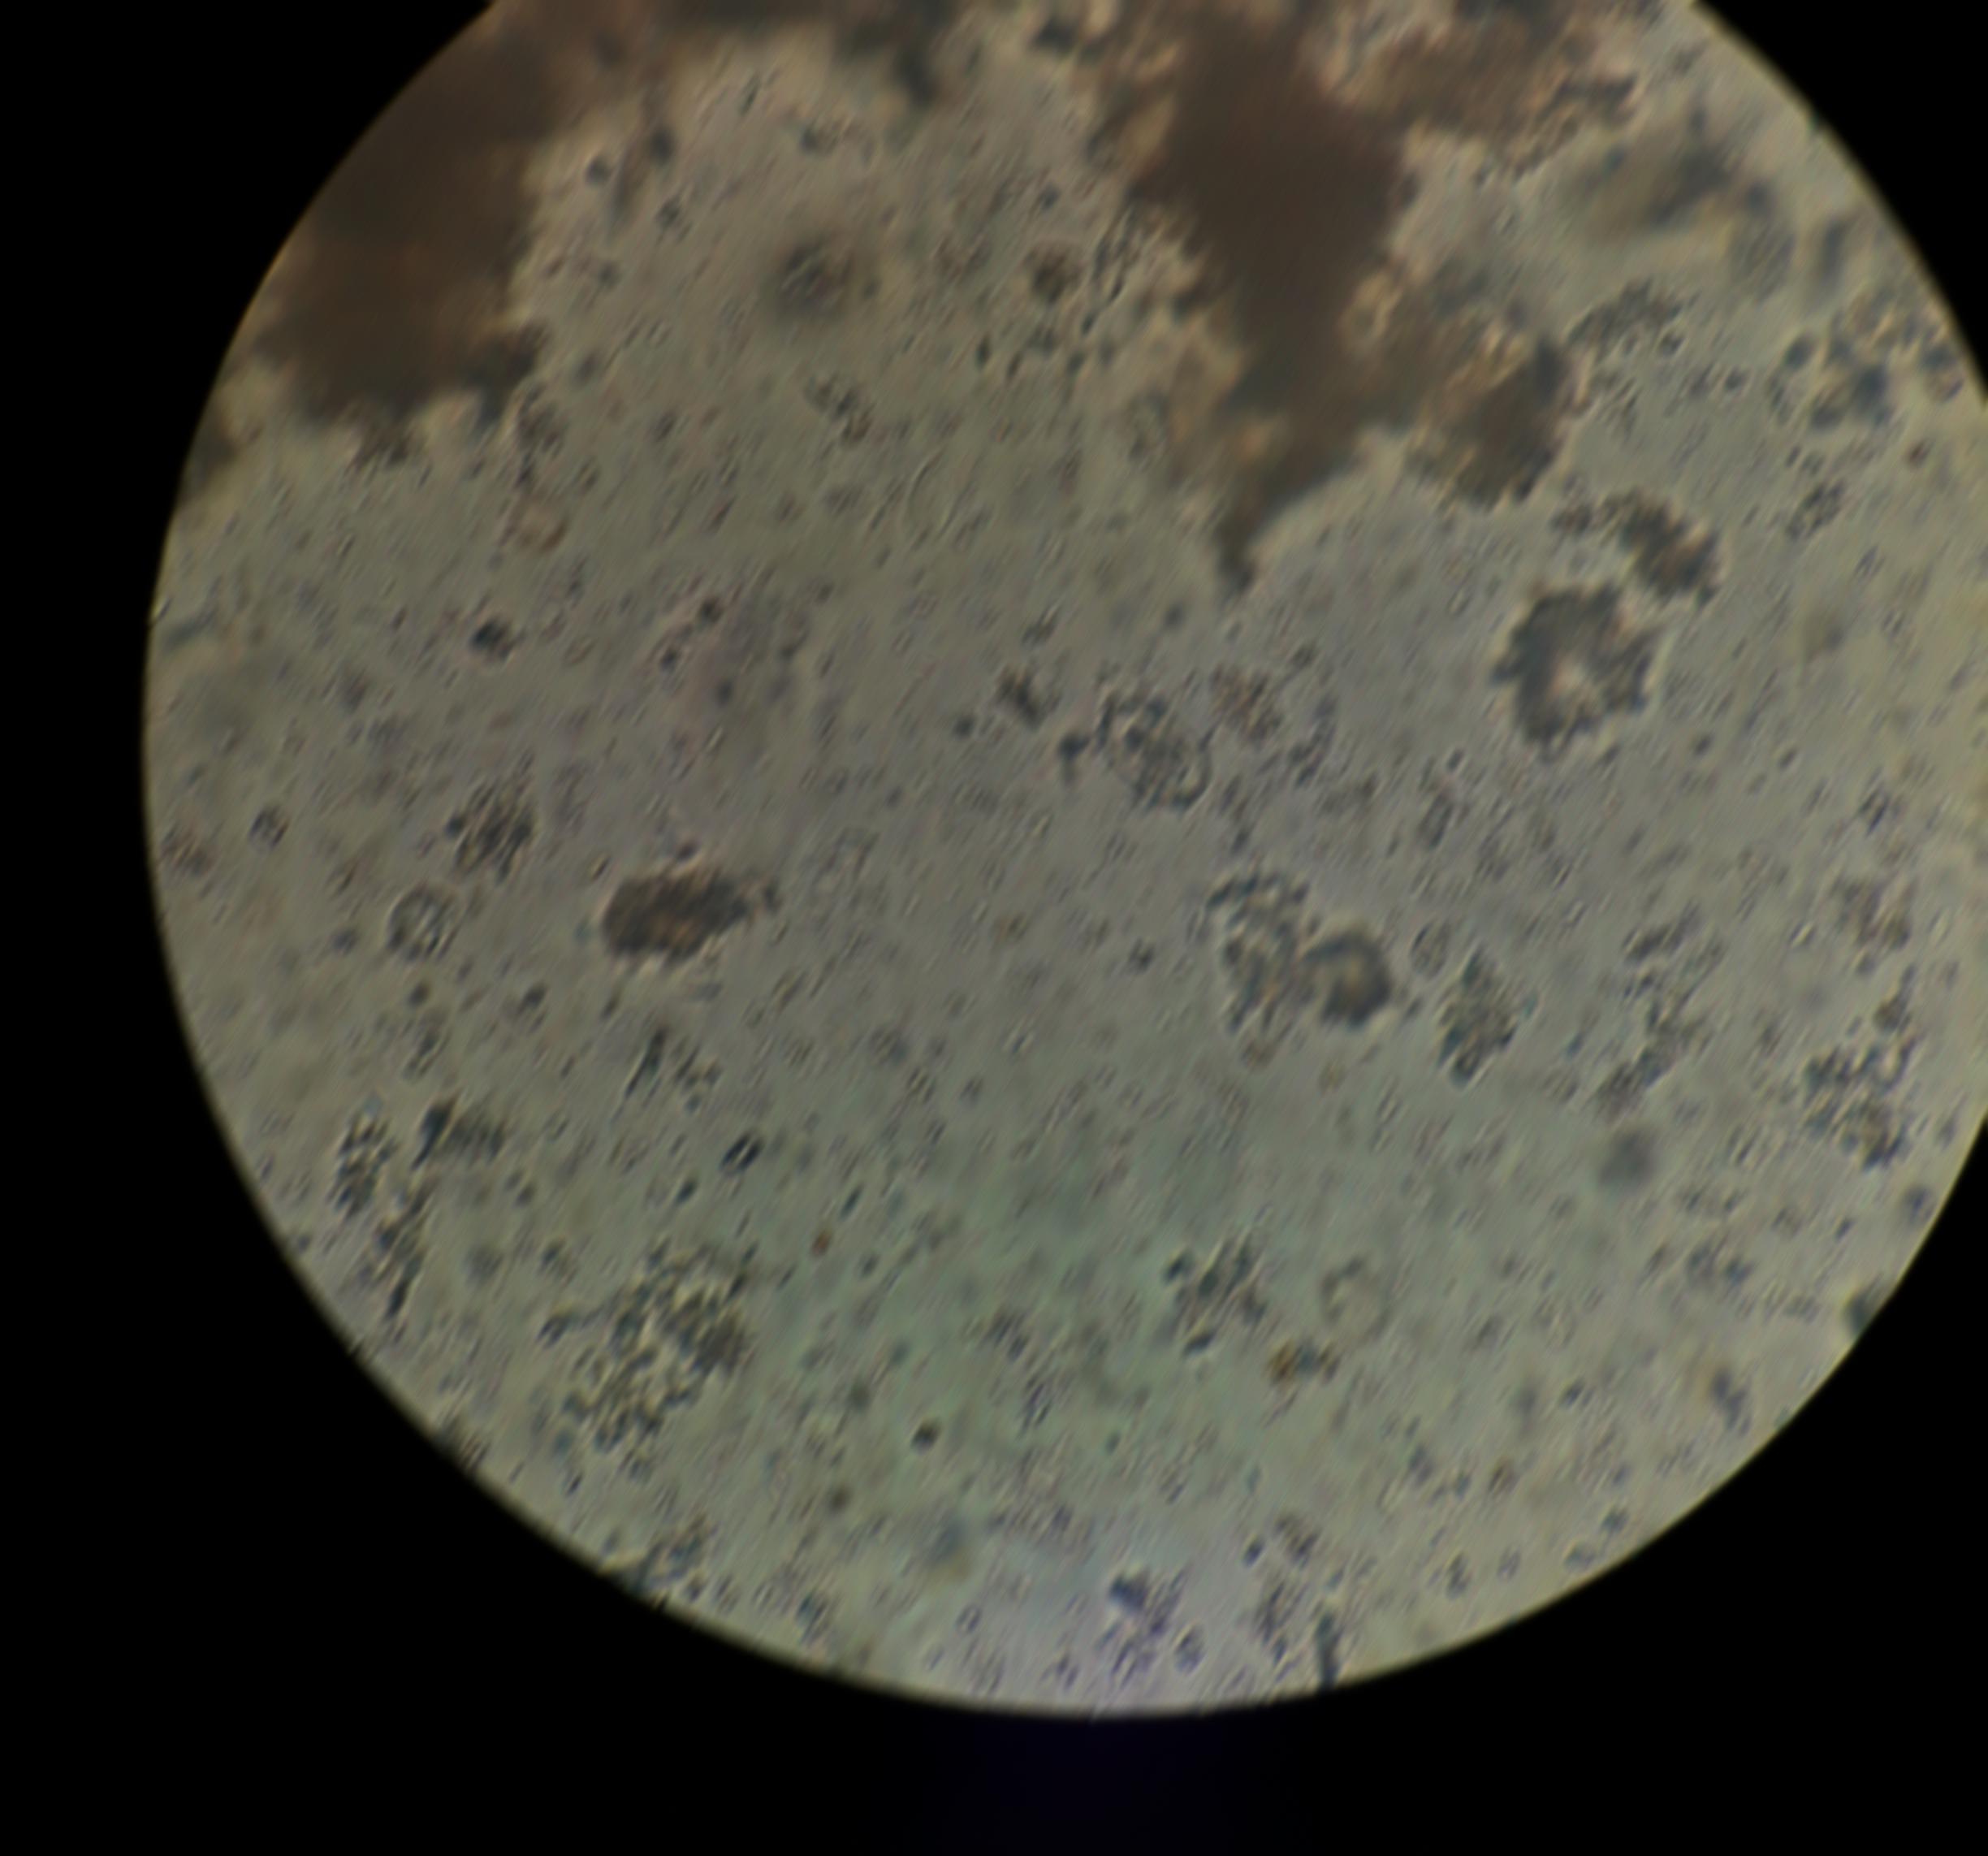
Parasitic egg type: Capillaria philippinensis